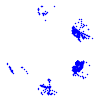
Particle: pion